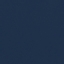
Land use / land cover class: SeaLake